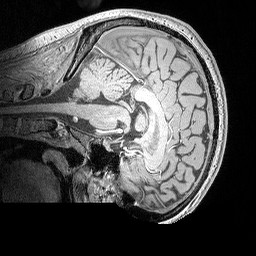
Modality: MP2RAGE
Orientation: sagittal
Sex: male
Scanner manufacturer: siemens
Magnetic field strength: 3 T
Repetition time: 5 s
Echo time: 0.00292 s